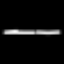
Label: line